Interaction volume radius: 10 \u00c5
Interaction volume height: 15 \u00c5
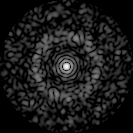
Disorder parameter: 0.846